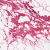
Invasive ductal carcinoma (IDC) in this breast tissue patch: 0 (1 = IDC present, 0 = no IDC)